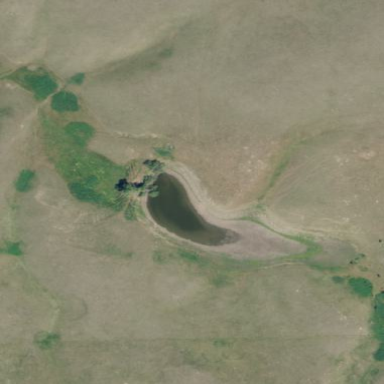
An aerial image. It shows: Reservoir.